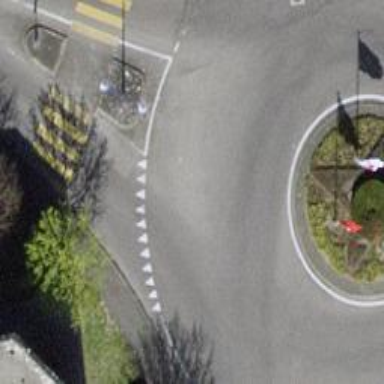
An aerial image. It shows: Unclassified road featuring roundabout.